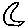
Label: moon